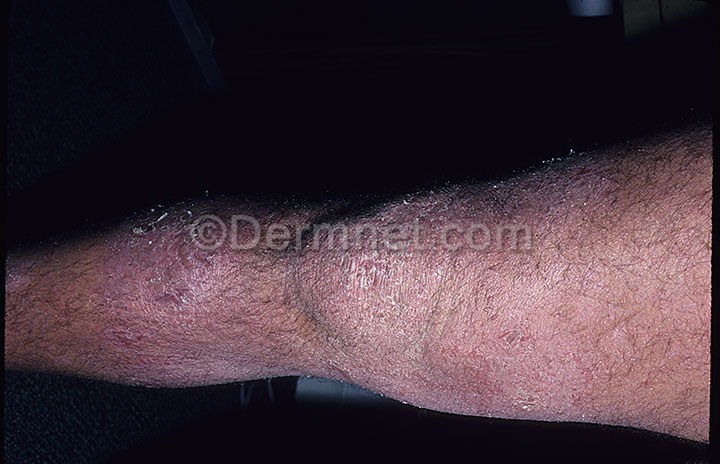
Disease: Poison Ivy Photos and other Contact Dermatitis